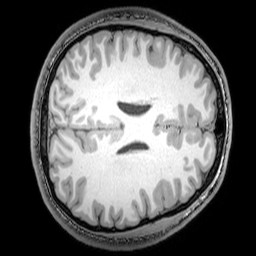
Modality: T1w
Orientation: axial
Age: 24
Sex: male
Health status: healthy
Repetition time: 0.081 s
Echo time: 0.037 s